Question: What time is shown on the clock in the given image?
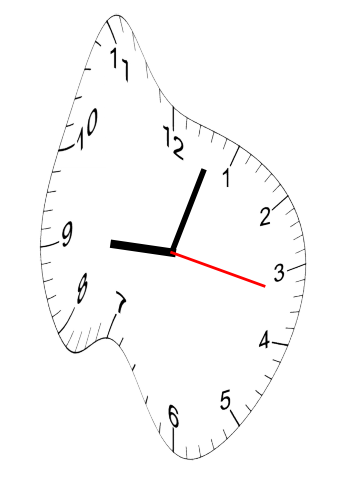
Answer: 09:03:17